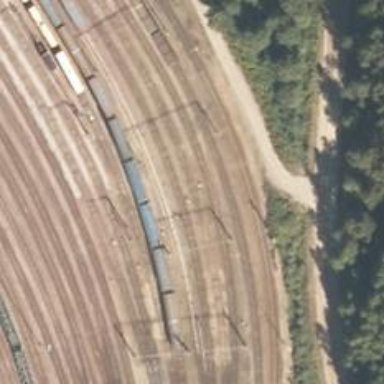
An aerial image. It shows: Railway signal.